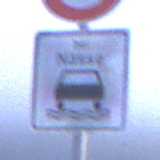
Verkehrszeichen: BeiNaesse
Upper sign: Geschwindigkeit130
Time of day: SunriseSunset
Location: Outdoor (Urban)
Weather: Overcast
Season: NotSpecified
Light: Natural